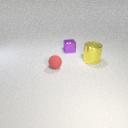
small purple metal cube behind small red rubber sphere